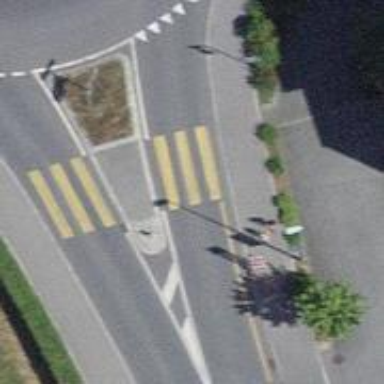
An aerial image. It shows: Uncontrolled zebra crossing with zebra markings.